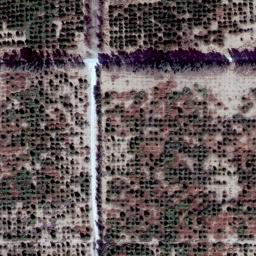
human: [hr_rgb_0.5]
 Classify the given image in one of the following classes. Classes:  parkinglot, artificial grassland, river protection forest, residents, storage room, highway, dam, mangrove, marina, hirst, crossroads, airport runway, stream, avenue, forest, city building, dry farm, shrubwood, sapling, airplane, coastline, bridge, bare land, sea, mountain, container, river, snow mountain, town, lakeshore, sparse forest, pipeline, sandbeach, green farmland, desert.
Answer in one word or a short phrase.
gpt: dry farm